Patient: sex F, age 68
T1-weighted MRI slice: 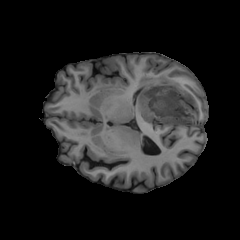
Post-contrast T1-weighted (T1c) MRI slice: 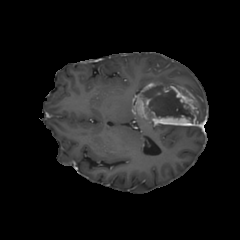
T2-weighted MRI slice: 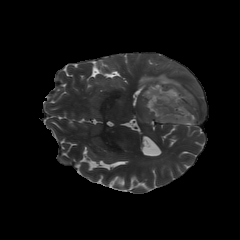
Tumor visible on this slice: yes
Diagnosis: Glioblastoma, IDH-wildtype
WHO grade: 4